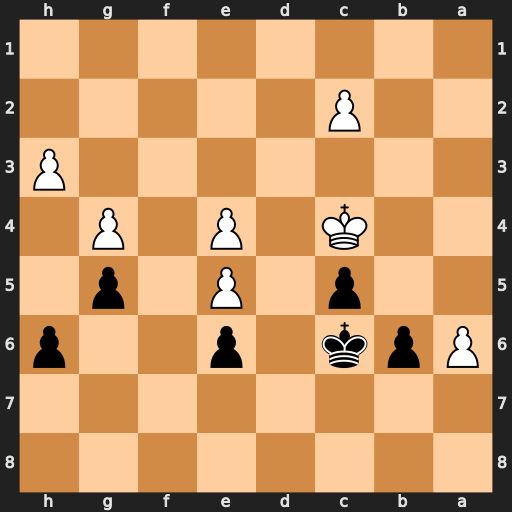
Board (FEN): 8/8/Ppk1p2p/2p1P1p1/2K1P1P1/7P/2P5/8
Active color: b
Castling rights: -
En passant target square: -
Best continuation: b5+ Kd3 Kb6 a7 Kxa7